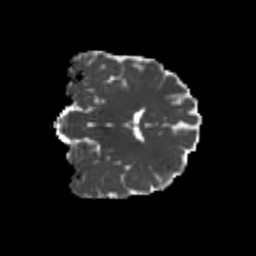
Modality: MD
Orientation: coronal
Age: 20
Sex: female
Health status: healthy
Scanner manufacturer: philips
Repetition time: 7.393 s
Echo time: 0.08599 s